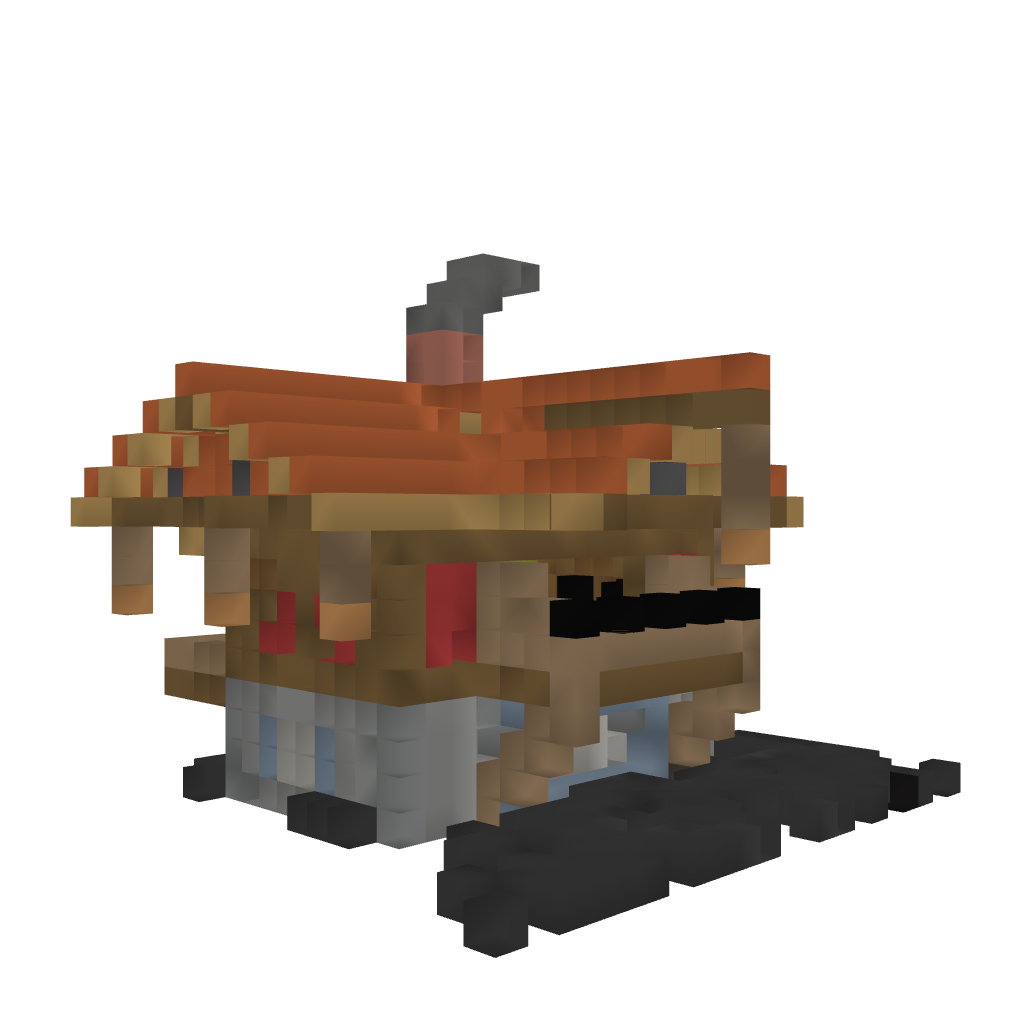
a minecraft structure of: Medieval House